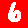
Digit: 6